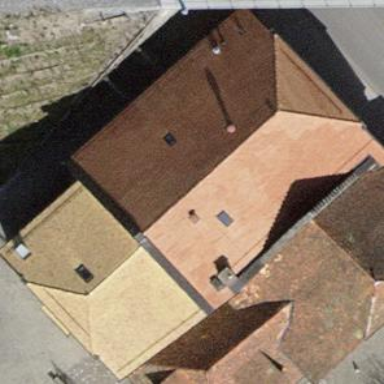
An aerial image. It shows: Community centre building.